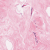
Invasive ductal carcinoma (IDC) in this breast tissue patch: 0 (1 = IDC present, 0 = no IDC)